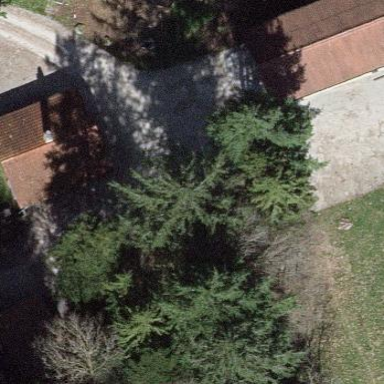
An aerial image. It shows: Farmyard area.